Question: I'm trying to do the following:
1. get a hold to a class'dealloc IMP
2. inject into said class a custom IMP which essentially calls the original dealloc IMP
3. When an instance of said class gets deallocated, both IMPs should run.
This is my attempt:
'''
@implementation ClassB
- (void)dealloc
{
NSLog(@"
%@ | %@", self, NSStringFromSelector(_cmd));
}
@end
@implementation ClassC
- (void)swizzleMe:(id)target
{
SEL originalDeallocSelector = NSSelectorFromString(@"dealloc");
__block IMP callerDealloc = [target methodForSelector:originalDeallocSelector];
const char *deallocMethodTypeEncoding = method_getTypeEncoding(class_getInstanceMethod([target class], originalDeallocSelector));
IMP newCallerDealloc = imp_implementationWithBlock(^(id _caller) {
NSLog(@"
new dealloc | calling block %p for %@", callerDealloc, _caller);
callerDealloc(_caller, originalDeallocSelector);
});
NSLog(@"
swapping %p for %p", newCallerDealloc, callerDealloc);
class_replaceMethod([target class],
originalDeallocSelector,
newCallerDealloc,
deallocMethodTypeEncoding);
}
@end
'''
To be used like so:
'''
ClassB *b = [[ClassB alloc] init];
ClassC *c = [[ClassC alloc] init];
[c swizzleMe:b];
'''
But the results are:
'''
2013-07-03 13:24:58.368 runtimeTest[38626:11303]
swapping 0x96df020 for 0x2840
2013-07-03 13:24:58.369 runtimeTest[38626:11303]
new dealloc | calling block 0x2840 for <ClassB: 0x93282f0>
2013-07-03 13:24:58.370 runtimeTest[38626:11303]
<ClassB: 0x93282f0> | dealloc
2013-07-03 13:24:58.370 runtimeTest[38626:11303]
new dealloc | calling block 0x2840 for <ClassB: 0x93282f0>
2013-07-03 13:24:58.371 runtimeTest[38626:11303]
<ClassB: 0x93282f0> | dealloc
runtimeTest(38626,0xac55f2c0) malloc: *** error for object 0x93282f0: pointer being freed was not allocated
*** set a breakpoint in malloc_error_break to debug
2013-07-03 13:24:58.371 runtimeTest[38626:11303]
new dealloc | calling block 0x2840 for <ClassB: 0x93282f0>
2013-07-03 13:24:58.372 runtimeTest[38626:11303]
<ClassB: 0x93282f0> | dealloc
'''
(Line 11 is a EXC_BAD_ACCESS in the picture)
'''
2013-07-03 13:34:37.466 runtimeTest[38723:11303]
swapping 0x97df020 for 0x2840
2013-07-03 13:34:37.467 runtimeTest[38723:11303]
new dealloc | calling block 0x2840 for <ClassB: 0x715a920>
2013-07-03 13:34:37.468 runtimeTest[38723:11303]
<ClassB: 0x715a920> | dealloc
'''
Any thoughts on what am I doing wrong?

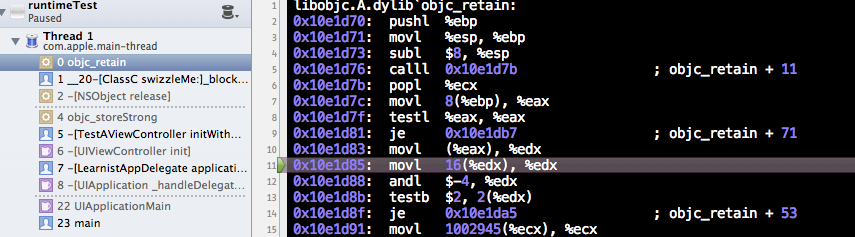
Answer: After some time I finally found the real cause of the problem: I was overlooking the signature of the IMP type. From Apple's Objective-C Runtime Reference:
> IMP A pointer to the start of a method implementation.id (*IMP)(id, SEL, ...)
Particularly, IMP has a return type of id and so in ARCLandia ARC tries to manage this id, causing the 'objc_retain' crash. So, assuming you have an IMP to '-dealloc', explicitly casting it to a C function pointer with return type 'void' makes it where ARC won't try to manage the return value anymore:
'''
void (*deallocImp)(id, SEL) = (void(*)(id, SEL))_originalDeallocIMP;
deallocImp(self,NSSelectorFromString(@"dealloc"));
'''